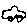
Label: car